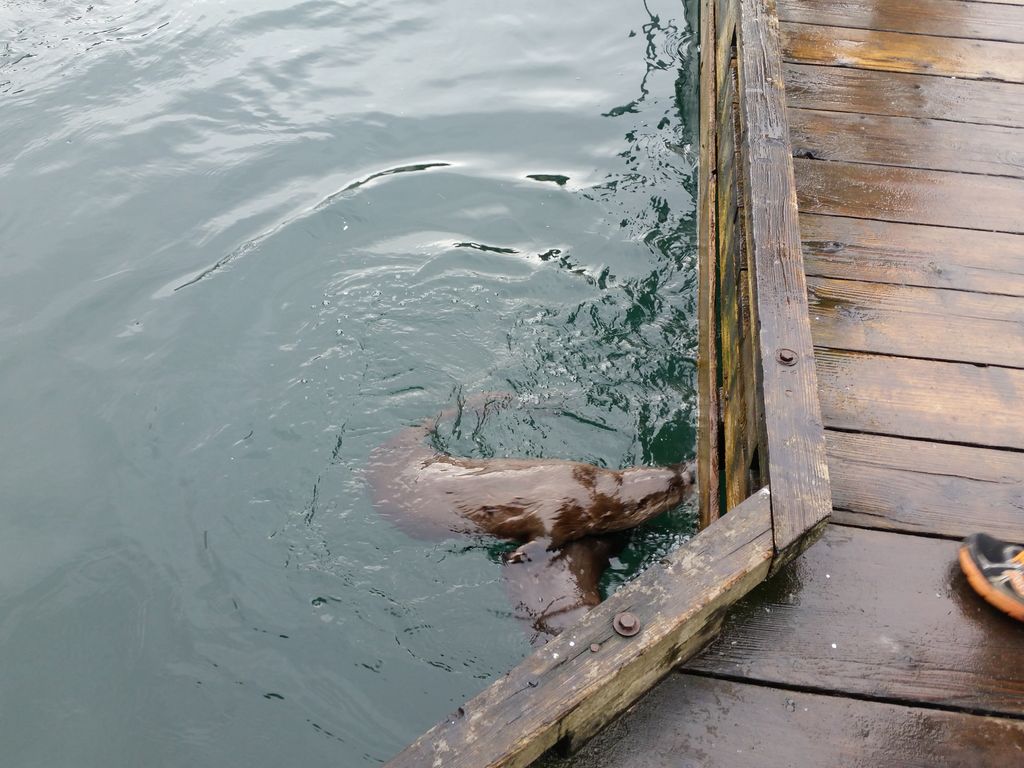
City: victoria